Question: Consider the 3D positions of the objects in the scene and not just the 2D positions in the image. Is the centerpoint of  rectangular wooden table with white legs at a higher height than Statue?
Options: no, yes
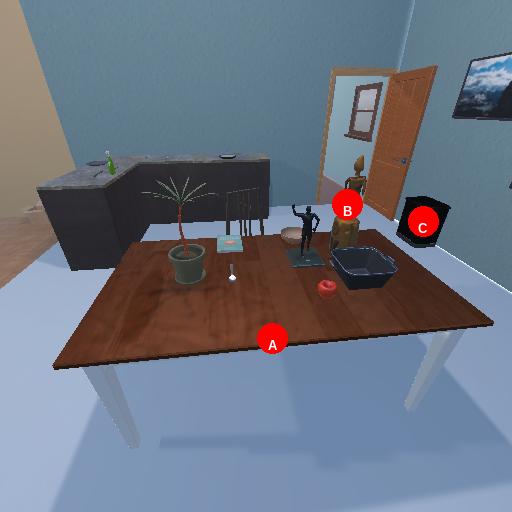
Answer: no